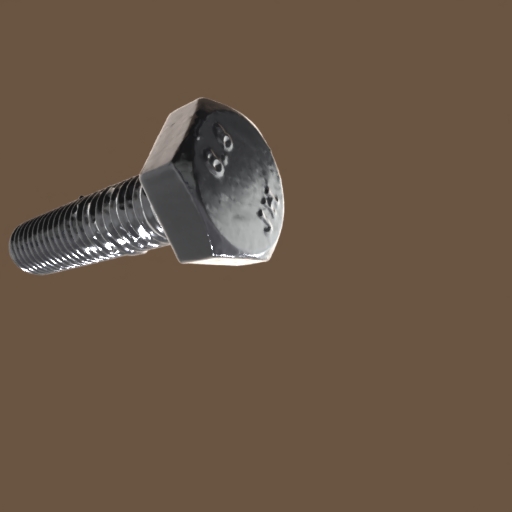
Label: bolt